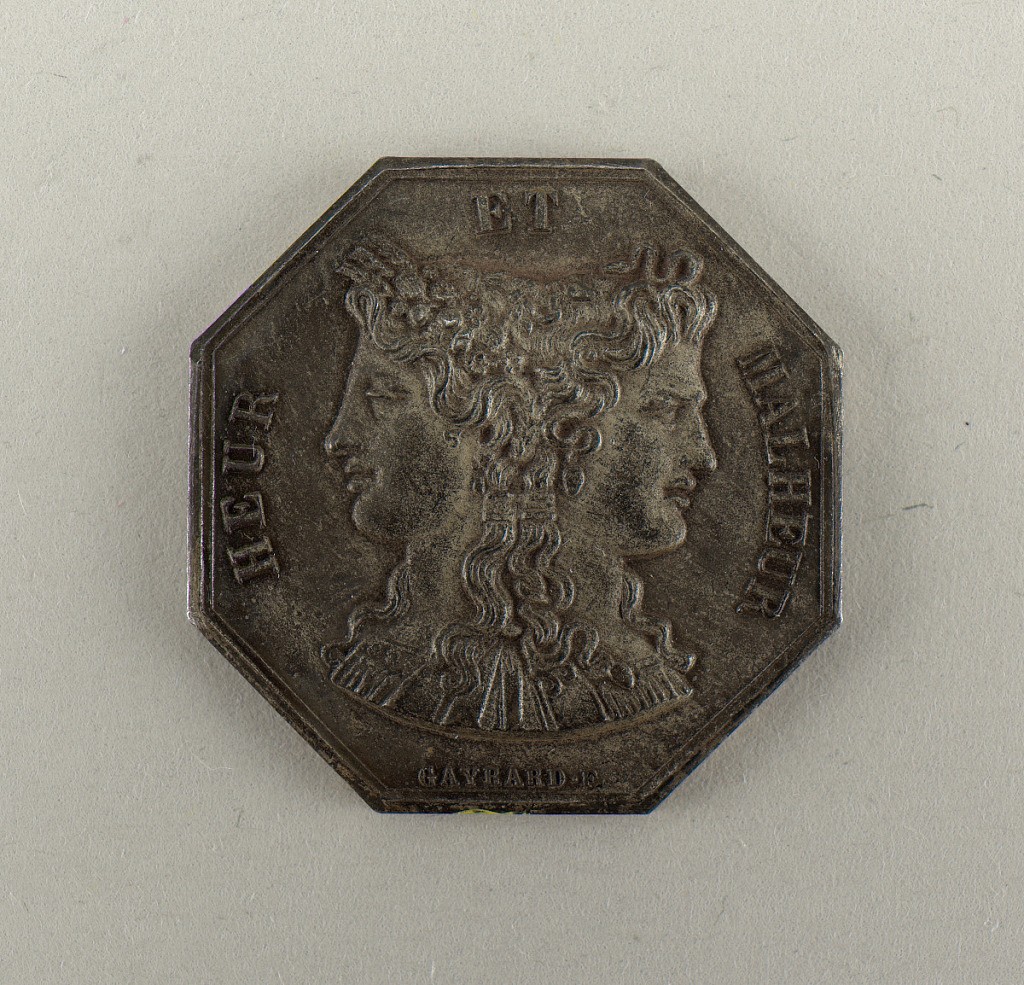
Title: Heur et Malheur (Happiness and Woe)
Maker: Raymond Gayrard, French, 1777 - 1858
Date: early 19th century
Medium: Cast silver
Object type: Token
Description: Octagonal gambling token. Obverse shows the double bust of young Janus. Inscription: HEUR ET MALHEUR (happiness and woe) / GAYRARD-F. Reverse shows Aurora.